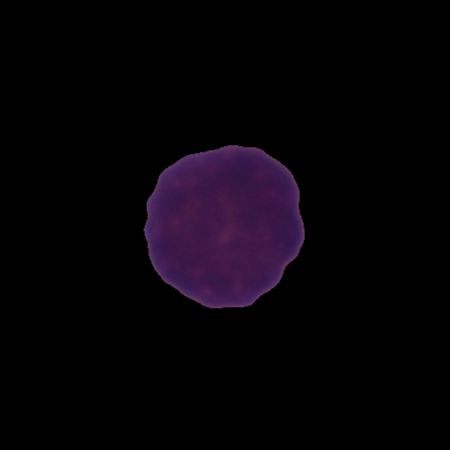
Label: healthy